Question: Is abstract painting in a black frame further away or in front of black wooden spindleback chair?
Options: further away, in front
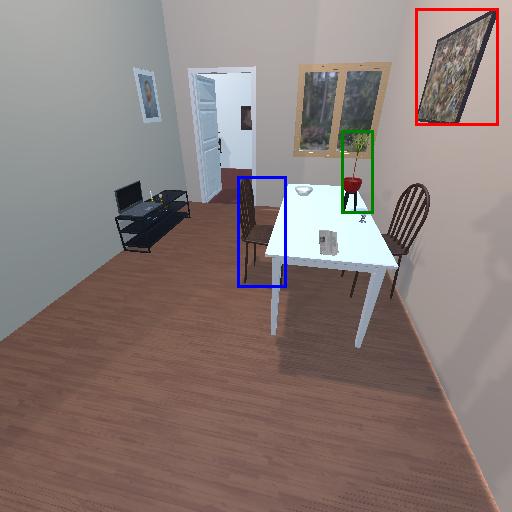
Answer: further away